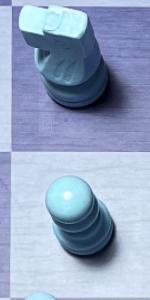
Label: Pawn_White